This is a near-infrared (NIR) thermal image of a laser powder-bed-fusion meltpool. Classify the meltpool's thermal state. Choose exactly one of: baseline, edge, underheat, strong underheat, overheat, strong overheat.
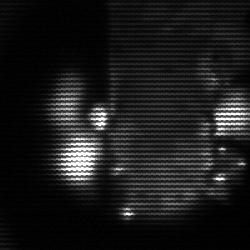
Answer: strong underheat